Aerial crown-view tile of a tropical tree (Barro Colorado Island, Panama), acquired 20240611:
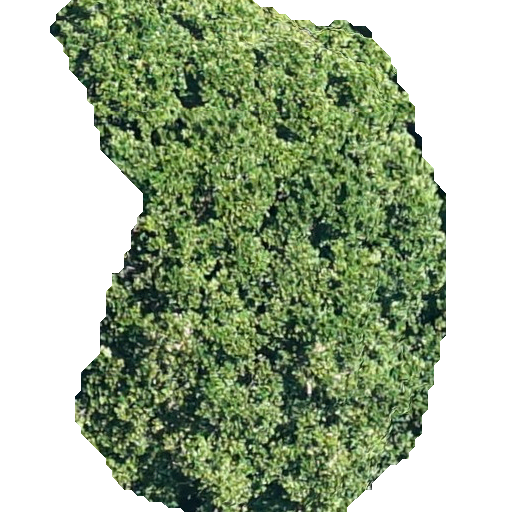
Species: Anacardium excelsum
GBIF accepted scientific name: Anacardium excelsum
Crown area: 257.051 m²